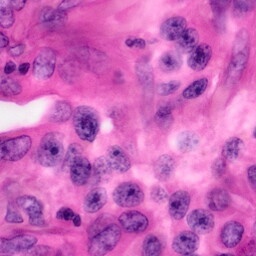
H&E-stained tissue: Pancreatic